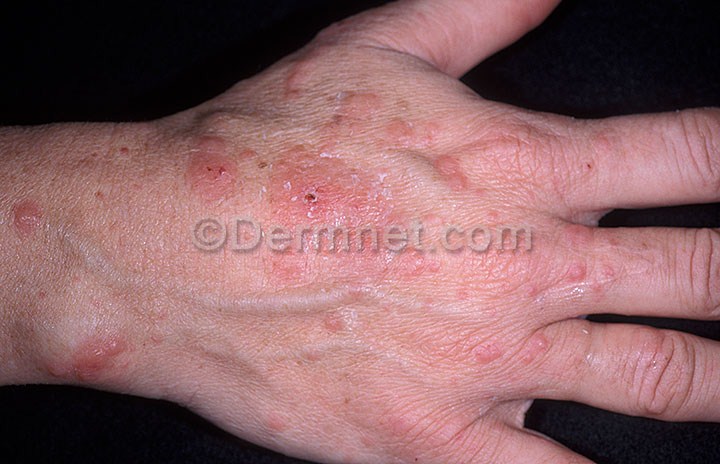
Disease: Vasculitis Photos